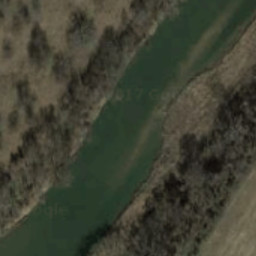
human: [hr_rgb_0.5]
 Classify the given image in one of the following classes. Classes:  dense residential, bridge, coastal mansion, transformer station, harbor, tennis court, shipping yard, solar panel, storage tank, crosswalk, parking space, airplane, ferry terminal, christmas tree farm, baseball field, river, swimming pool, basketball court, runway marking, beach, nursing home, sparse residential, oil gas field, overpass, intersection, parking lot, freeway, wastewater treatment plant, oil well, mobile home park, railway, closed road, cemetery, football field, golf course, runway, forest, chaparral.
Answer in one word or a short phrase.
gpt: river